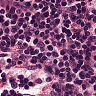
Metastatic tissue present: no